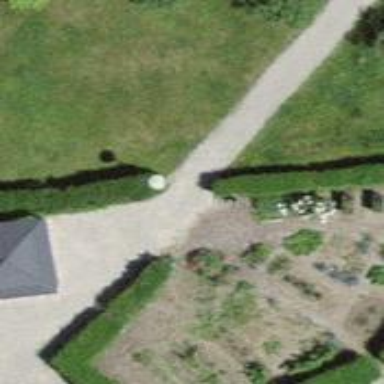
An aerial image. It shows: Hedge acting as barrier.